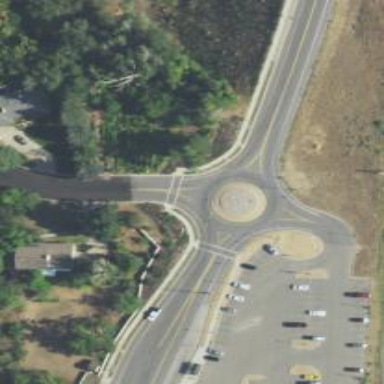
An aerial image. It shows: Tertiary road with asphalt surface leading to roundabout.